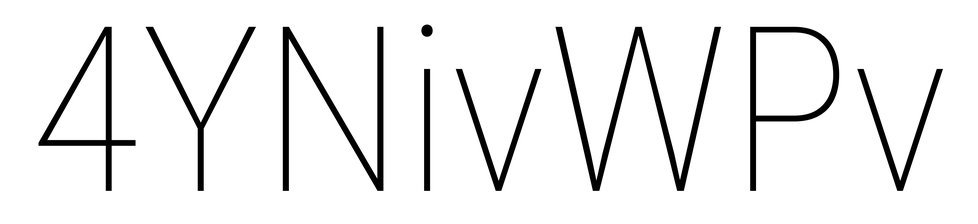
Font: Roboto_Condensed_Thin